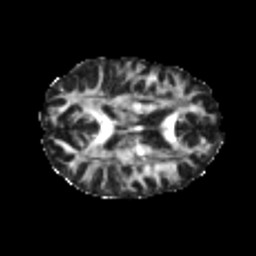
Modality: FA
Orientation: axial
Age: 26
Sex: female
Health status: healthy
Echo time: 0.074 s